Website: bh-photo
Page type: address-validator
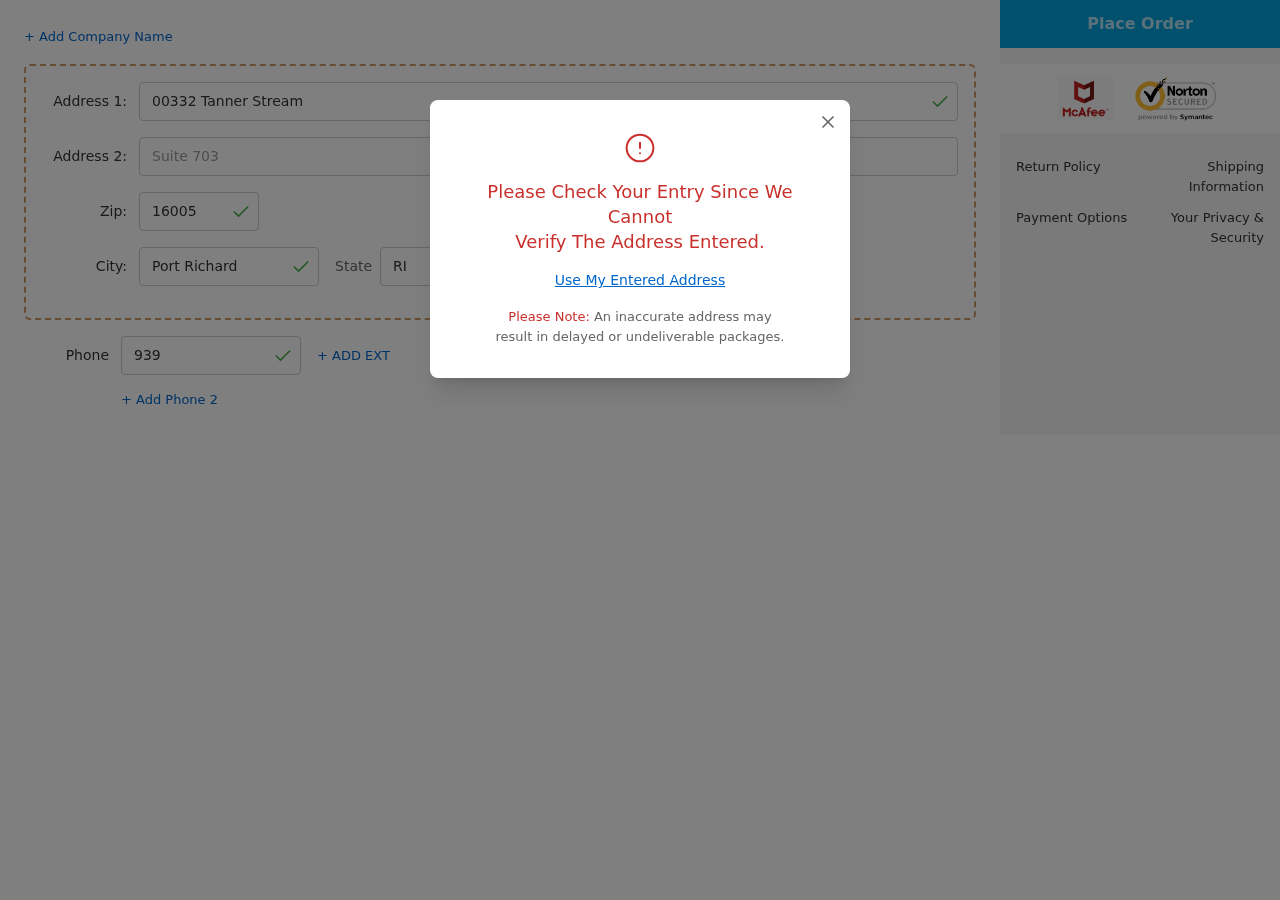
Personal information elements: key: PII_CITY
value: Port Richard
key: PII_PHONE
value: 9393330343
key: PII_POSTCODE
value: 16005
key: PII_STATE_ABBR
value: RI
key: PII_STREET
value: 00332 Tanner Stream
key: PII_STREET2
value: Suite 703